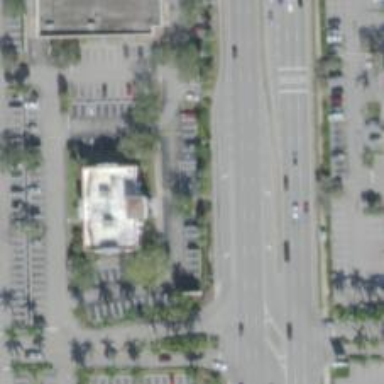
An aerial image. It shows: Parking space is available.